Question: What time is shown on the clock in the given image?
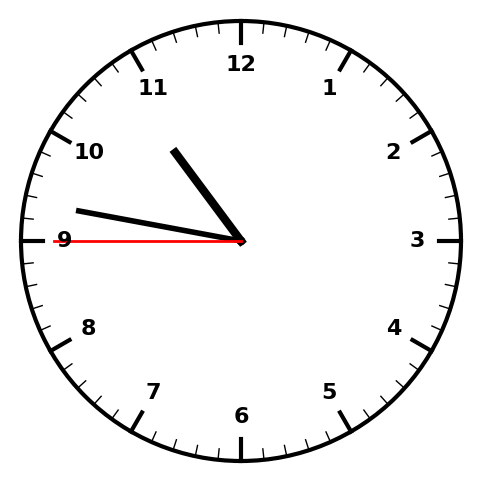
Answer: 10:46:45